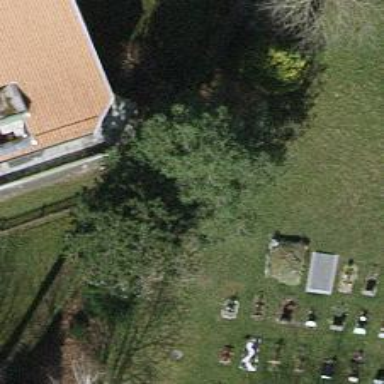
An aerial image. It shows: Evergreen needle-leaved tree in cemetery.